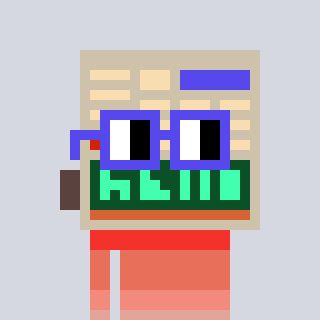
a pixel art character with square blue glasses, a calculator-shaped head and a grayscale-colored body on a cool background